Field crop: maize
Growth stage: 1
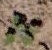
Species: chenopodium